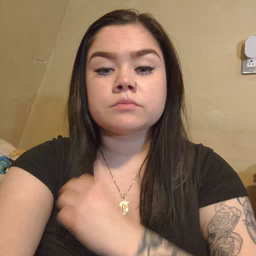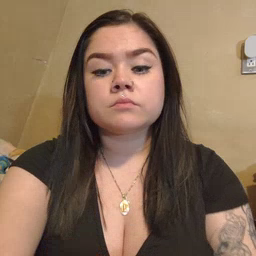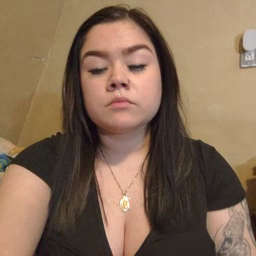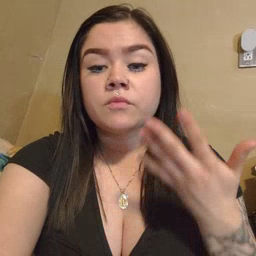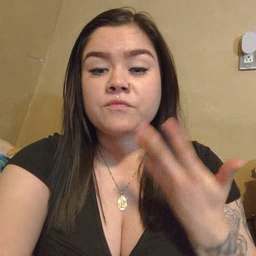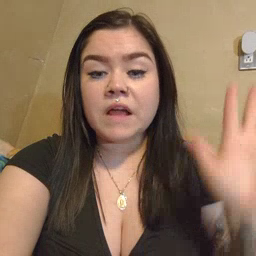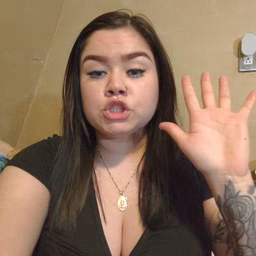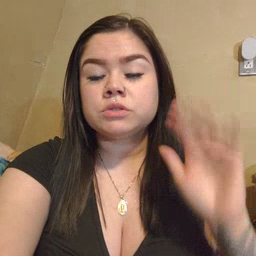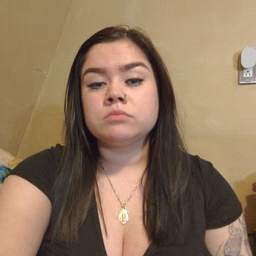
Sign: finish